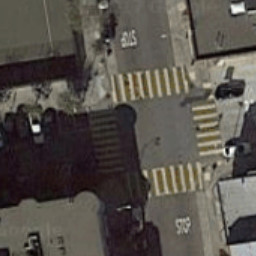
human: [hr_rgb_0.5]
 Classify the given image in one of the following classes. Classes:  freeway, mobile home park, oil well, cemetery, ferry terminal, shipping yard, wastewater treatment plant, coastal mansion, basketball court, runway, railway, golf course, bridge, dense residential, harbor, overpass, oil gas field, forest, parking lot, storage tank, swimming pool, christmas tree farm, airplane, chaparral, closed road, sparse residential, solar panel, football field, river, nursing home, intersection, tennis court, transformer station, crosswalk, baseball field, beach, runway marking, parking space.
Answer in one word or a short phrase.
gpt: crosswalk